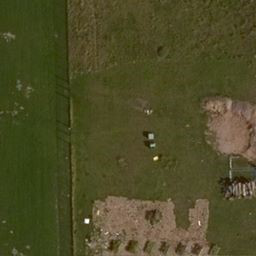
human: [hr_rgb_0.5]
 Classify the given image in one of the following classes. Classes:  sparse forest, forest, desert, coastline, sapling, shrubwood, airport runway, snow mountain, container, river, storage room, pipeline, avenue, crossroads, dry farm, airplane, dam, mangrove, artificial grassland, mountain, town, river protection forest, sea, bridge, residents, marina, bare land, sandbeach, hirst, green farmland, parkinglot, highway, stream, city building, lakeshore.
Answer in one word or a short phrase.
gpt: artificial grassland